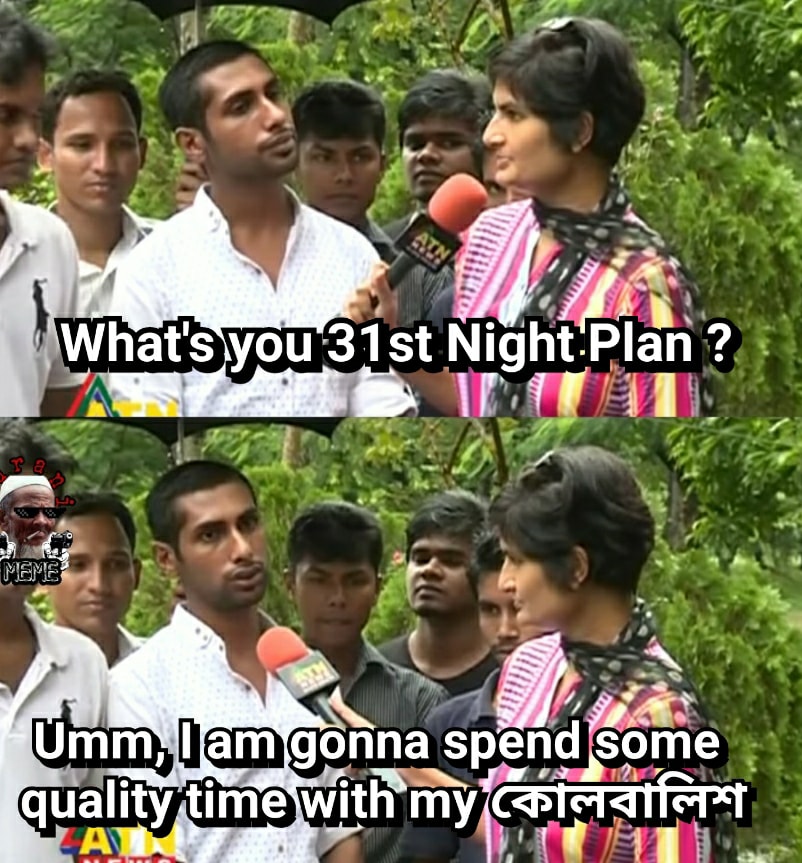
Caption: What's you 31st Night Plan     Umm, I am gonna spend some quality time with my কোলবালিশ
Label: non-hate